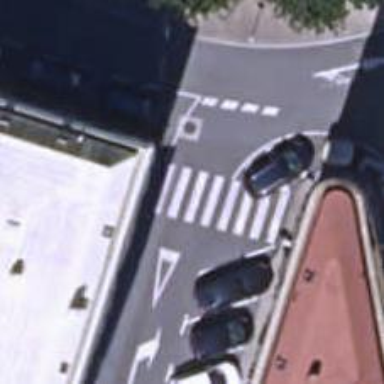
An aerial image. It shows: Uncontrolled and marked road crossing.